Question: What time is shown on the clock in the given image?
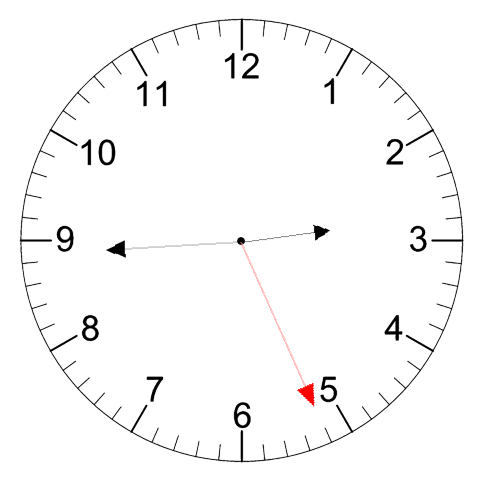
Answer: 02:44:26